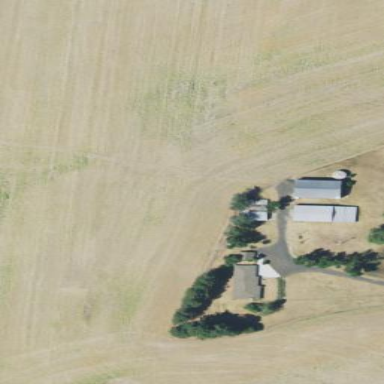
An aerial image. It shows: Farmyard area.